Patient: sex M, age 59
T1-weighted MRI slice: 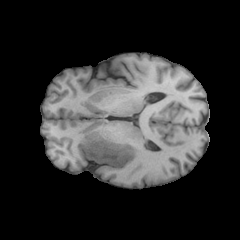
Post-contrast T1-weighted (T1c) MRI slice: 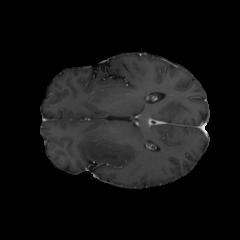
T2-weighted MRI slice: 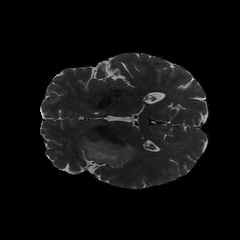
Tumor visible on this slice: yes
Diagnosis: Astrocytoma, IDH-wildtype
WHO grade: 3